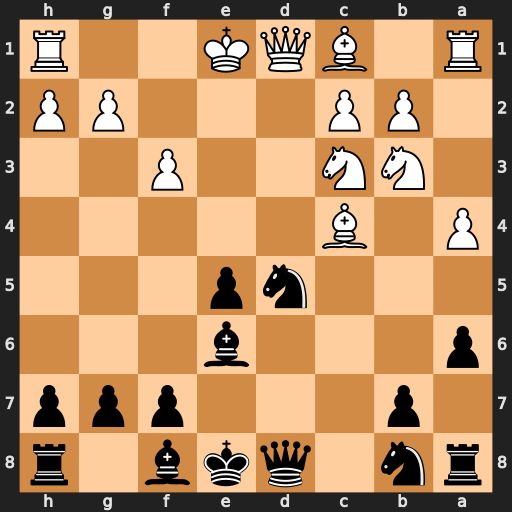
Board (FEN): rn1qkb1r/1p3ppp/p3b3/3np3/P1B5/1NN2P2/1PP3PP/R1BQK2R
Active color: b
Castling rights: KQkq
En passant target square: -
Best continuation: Qh4+ g3 Qxc4